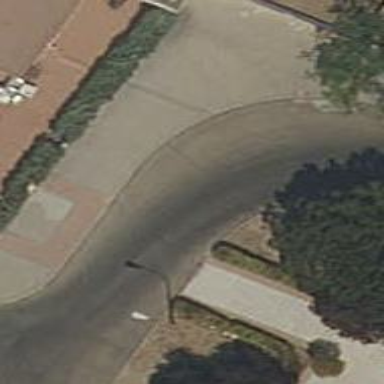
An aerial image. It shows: Unmarked road crossing.